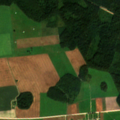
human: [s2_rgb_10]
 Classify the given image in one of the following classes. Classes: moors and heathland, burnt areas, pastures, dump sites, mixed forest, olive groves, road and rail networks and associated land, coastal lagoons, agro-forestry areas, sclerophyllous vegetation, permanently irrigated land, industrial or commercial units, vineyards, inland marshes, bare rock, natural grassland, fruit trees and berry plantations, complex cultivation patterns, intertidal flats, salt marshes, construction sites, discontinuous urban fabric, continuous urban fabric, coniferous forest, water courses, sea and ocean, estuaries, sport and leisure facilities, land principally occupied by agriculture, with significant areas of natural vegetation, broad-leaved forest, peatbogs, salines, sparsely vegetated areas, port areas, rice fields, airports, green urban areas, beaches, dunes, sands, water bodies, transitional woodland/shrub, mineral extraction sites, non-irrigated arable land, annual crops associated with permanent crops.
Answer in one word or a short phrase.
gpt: non-irrigated arable land, complex cultivation patterns, coniferous forest, mixed forest